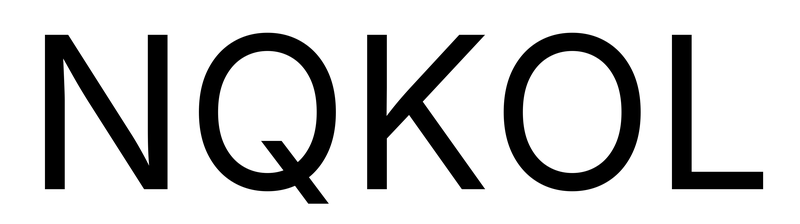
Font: Inter_Regular